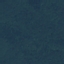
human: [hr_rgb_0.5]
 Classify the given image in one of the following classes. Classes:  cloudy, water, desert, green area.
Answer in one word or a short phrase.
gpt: green area